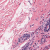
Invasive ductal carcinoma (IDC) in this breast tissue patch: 0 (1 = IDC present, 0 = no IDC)